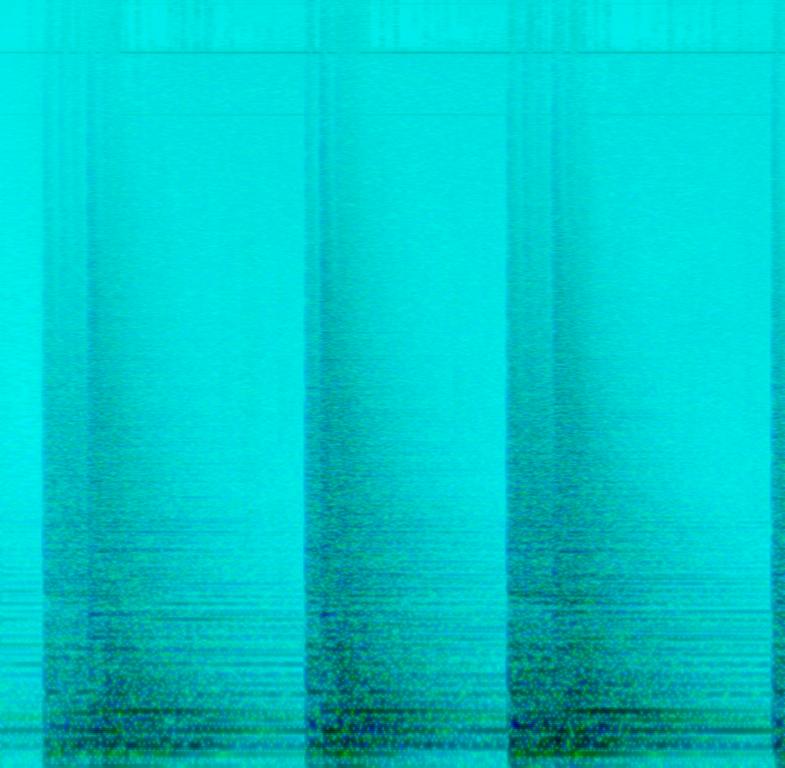
The song is an instrumental. The song is medium tempo with drums playing in march style and a brass section plays this triumphant harmony. The song is spirited and gives an adrenaline rush. The song is a western movie soundtrack with an average sound quality.